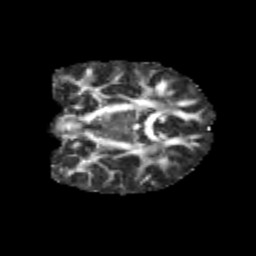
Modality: FA
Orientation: coronal
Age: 9
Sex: male
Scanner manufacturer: siemens
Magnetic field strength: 3 T
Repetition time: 3.8 s
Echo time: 0.07 s